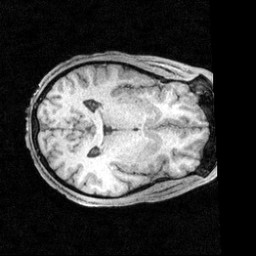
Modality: T1w
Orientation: axial
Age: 27
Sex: male
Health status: healthy